Question: Why when doing 'removeAttr("border")' the border is not removed (the attribute is removed, but the style remains)?
>
## Demo
'''
$("#button1").on("click", function() {
$("table").removeAttr("border");
});
'''
'''
<script src="https://ajax.googleapis.com/ajax/libs/jquery/2.1.1/jquery.min.js"></script>
<table border="1">
<tbody>
<tr>
<td>Hello</td>
<td>World</td>
</tr>
</tbody>
</table>
<table>
<tbody>
<tr>
<td>Not</td>
<td>Initially</td>
<td>Bordered</td>
</tr>
</tbody>
</table>
<input type="button" id="button1" value="Click to remove border via JavaScript">
'''
I reproduced this on Chrome and Chromium.
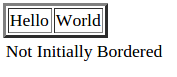
Answer: It's not just the 'border' attribute on the element itself you have to worry about.
Every browser comes with a 'default stylesheet' that will configure a base presentation for common HTML elements. Tables are one of those elements that need to have a style set by the site in order to override this "base style" from the browser. Browsers implement this to improve default readability on websites, but it also introduces a device which web developers must be aware of when generating their own stylesheets.
Setting the following rules:
'''
table {
border: none;
border-spacing: 0;
border-collapse: collapse;
}
'''
Will solve this problem for you.
jQuery can remove the attribute, but it won't trigger a redraw of the element when it's removed as opposed to updated. Since there is no overriding style element on the default CSS, the initial style is preserved.
After setting the attribute, you could always clone and re-apply (or simply re-insert the element via something silly like '$('table').appendTo($('table').parent());' to see the desired behavior as well.
---
# Edit:
The CSS renderer is still respecting the border attribute even after it's being removed. It shouldn't be. Other browsers, when running the fiddle supplied in the comments, will appropriately remove the border on the element.
in Chrome you'll notice this little sucker hanging out on your table with a set border attribute:

'table[Attributes Style]'
Chrome is rendering this table as if it were written this way in your HTML: '<table border></table>' despite that not reflecting the information in the DOM.
You should definitely submit this to the <URL>
> What I can think of is that Chrome has a bug related to the handling
of the border attribute (which is deprecated, unsupported in html5).
This might happen because the border attribute isn't linked to the
CSS style. One example is the value property. When you run
element.value=5;, the value attribute will remain the same, but when
you put value="6", running element.value will return 6. This
relationship might be broken: with the border attribute it sets the
color . When you remove the attribute, it only.
Congrats!